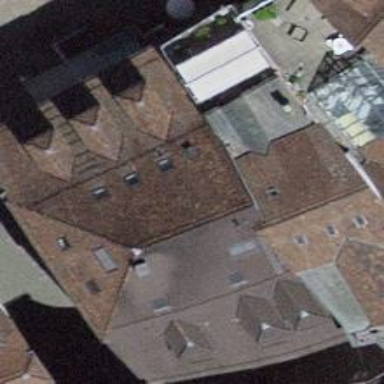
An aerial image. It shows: Retail building with roof made of roof tiles.